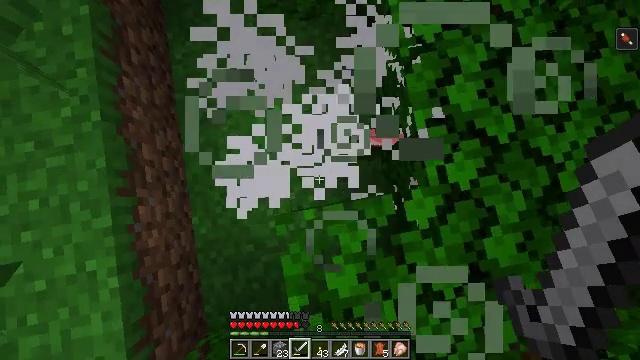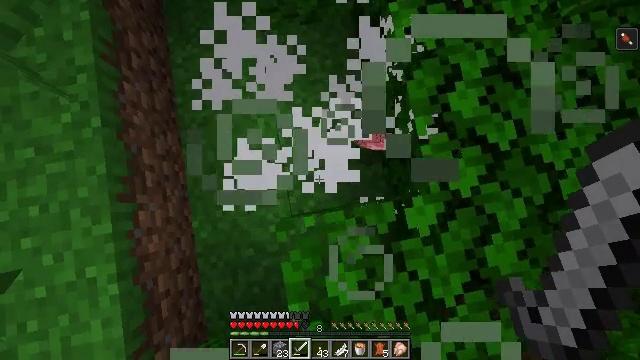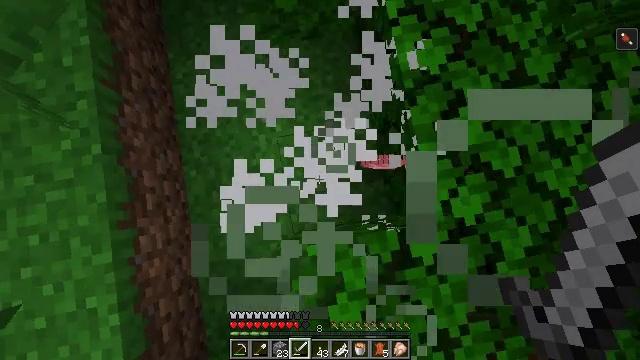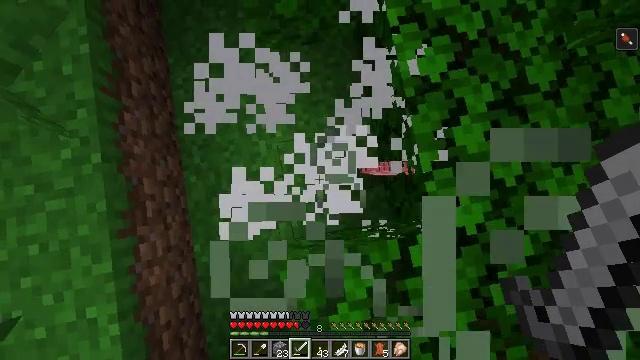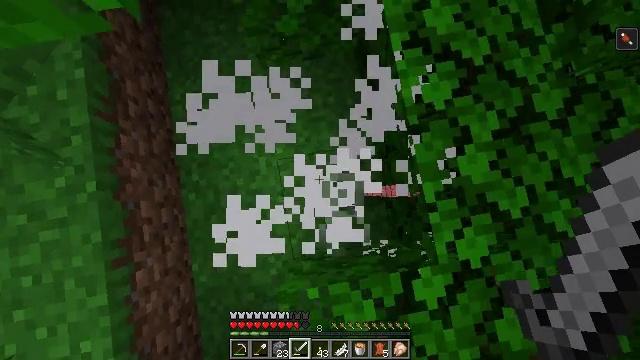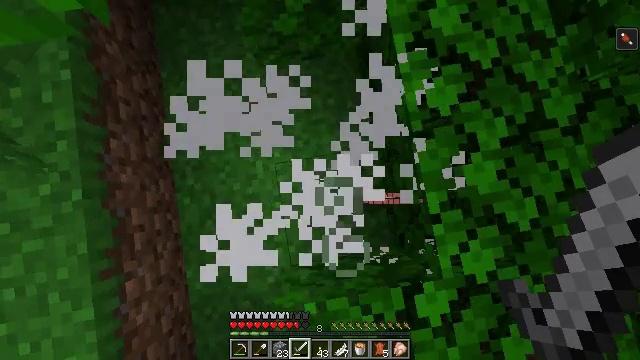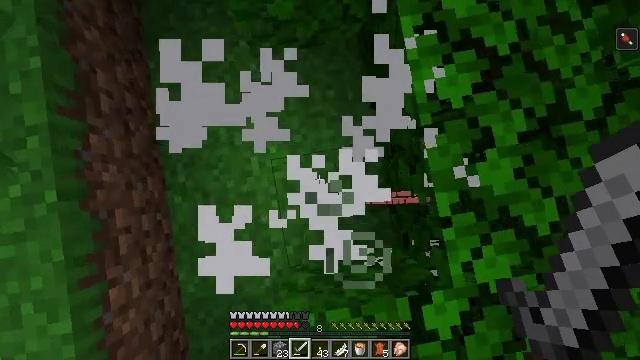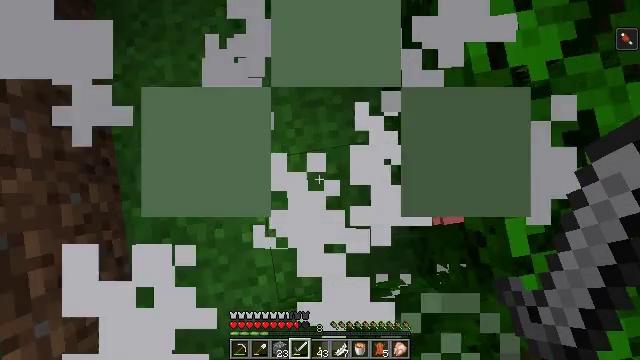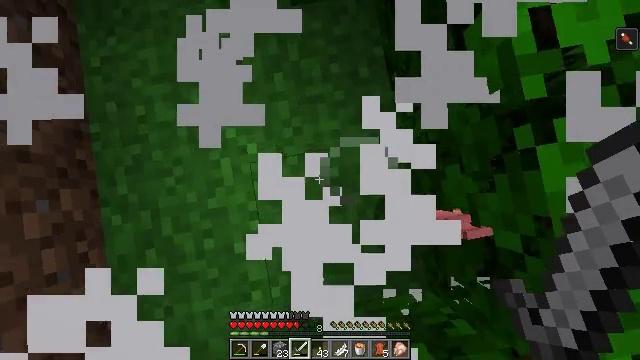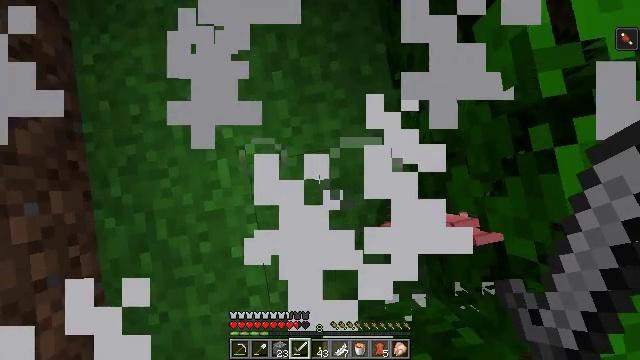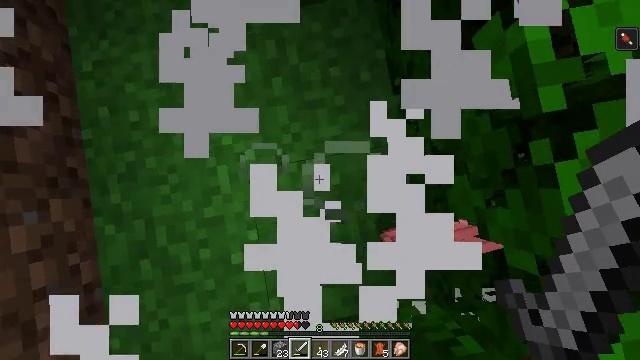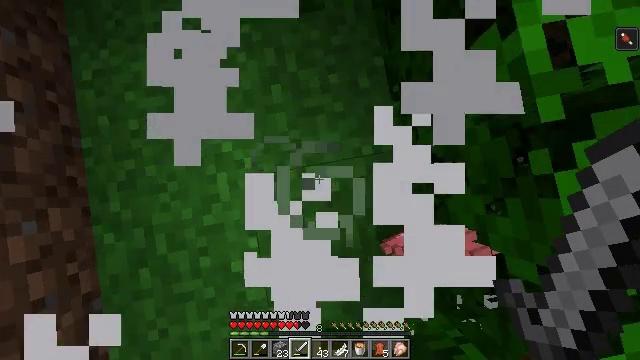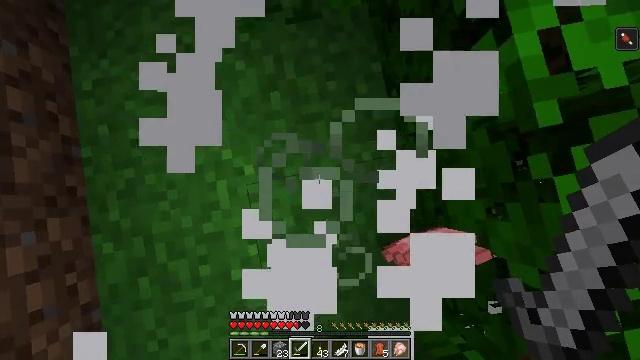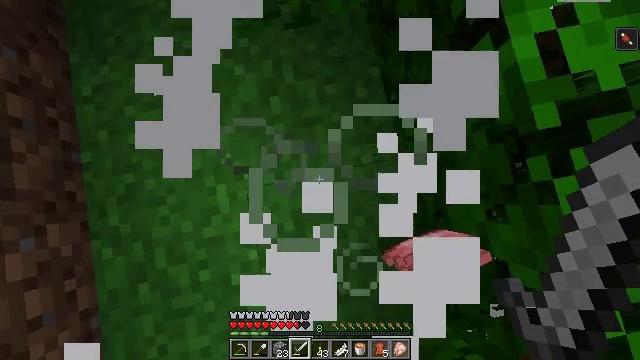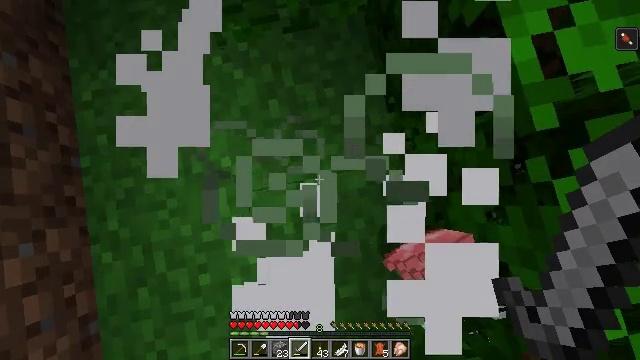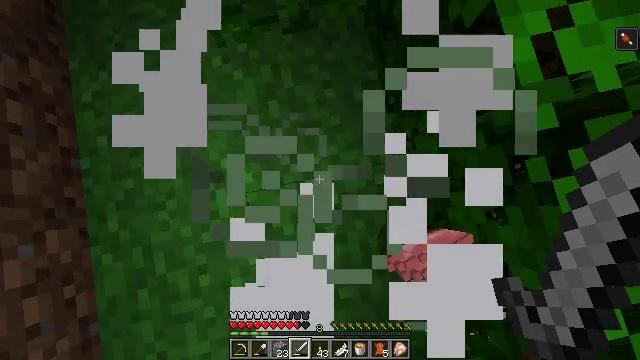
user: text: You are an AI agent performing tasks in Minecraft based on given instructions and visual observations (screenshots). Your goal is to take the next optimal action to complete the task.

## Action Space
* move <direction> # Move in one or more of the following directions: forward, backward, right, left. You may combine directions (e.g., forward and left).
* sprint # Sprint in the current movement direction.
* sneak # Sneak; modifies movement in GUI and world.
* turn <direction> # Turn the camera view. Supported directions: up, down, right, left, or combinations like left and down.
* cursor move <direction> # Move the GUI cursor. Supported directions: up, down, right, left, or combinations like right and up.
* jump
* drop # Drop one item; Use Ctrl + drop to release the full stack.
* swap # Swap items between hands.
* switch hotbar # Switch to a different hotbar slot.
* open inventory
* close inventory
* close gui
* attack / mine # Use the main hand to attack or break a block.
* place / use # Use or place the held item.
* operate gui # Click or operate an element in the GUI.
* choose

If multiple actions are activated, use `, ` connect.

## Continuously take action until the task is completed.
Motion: motion action
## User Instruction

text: Drop a chicken.
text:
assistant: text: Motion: move forward
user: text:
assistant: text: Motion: move forward
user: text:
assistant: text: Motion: move forward
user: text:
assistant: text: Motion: no_op
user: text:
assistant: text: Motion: no_op
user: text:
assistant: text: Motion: turn down
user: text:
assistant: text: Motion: no_op
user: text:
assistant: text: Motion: no_op
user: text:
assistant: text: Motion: no_op
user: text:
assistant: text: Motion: no_op
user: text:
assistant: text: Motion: no_op
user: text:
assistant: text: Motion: turn up
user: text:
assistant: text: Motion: no_op
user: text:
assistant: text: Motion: no_op
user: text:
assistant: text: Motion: no_op
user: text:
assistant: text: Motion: no_op
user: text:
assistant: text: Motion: no_op
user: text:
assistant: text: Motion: move back
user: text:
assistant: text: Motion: move back
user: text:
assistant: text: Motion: move back
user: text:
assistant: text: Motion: turn up
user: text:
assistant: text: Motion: turn up
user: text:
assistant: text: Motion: turn up
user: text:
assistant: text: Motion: no_op
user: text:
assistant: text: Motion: no_op
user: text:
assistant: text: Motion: no_op
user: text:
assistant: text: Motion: no_op
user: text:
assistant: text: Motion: no_op
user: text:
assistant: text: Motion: turn up
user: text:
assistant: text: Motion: turn left and up